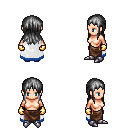
a pixel art fantasy rpg character, female body template, human, light skin, white trimmed cape, robe skirt, gray unkempt hairstyle, gold gloves, metal boots, four views (front, back, left, right), 2x2 character sprite sheet, small pixel art, hard edges, no anti-aliasing